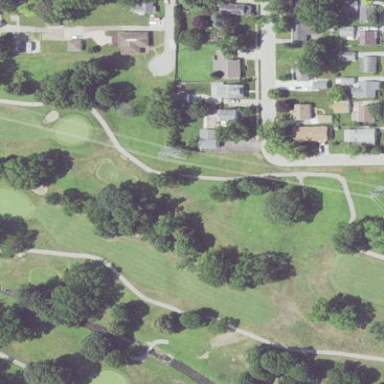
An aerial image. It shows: Golf fairway surrounded by grass.